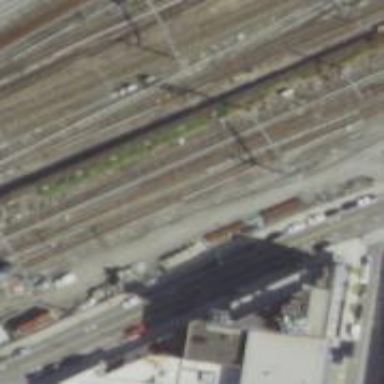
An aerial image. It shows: Railway with electrified contact lines.